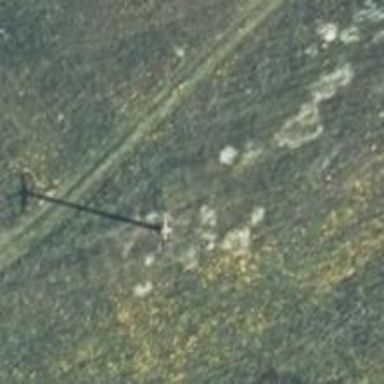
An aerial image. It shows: Minor power line with 3 cables.